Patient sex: F
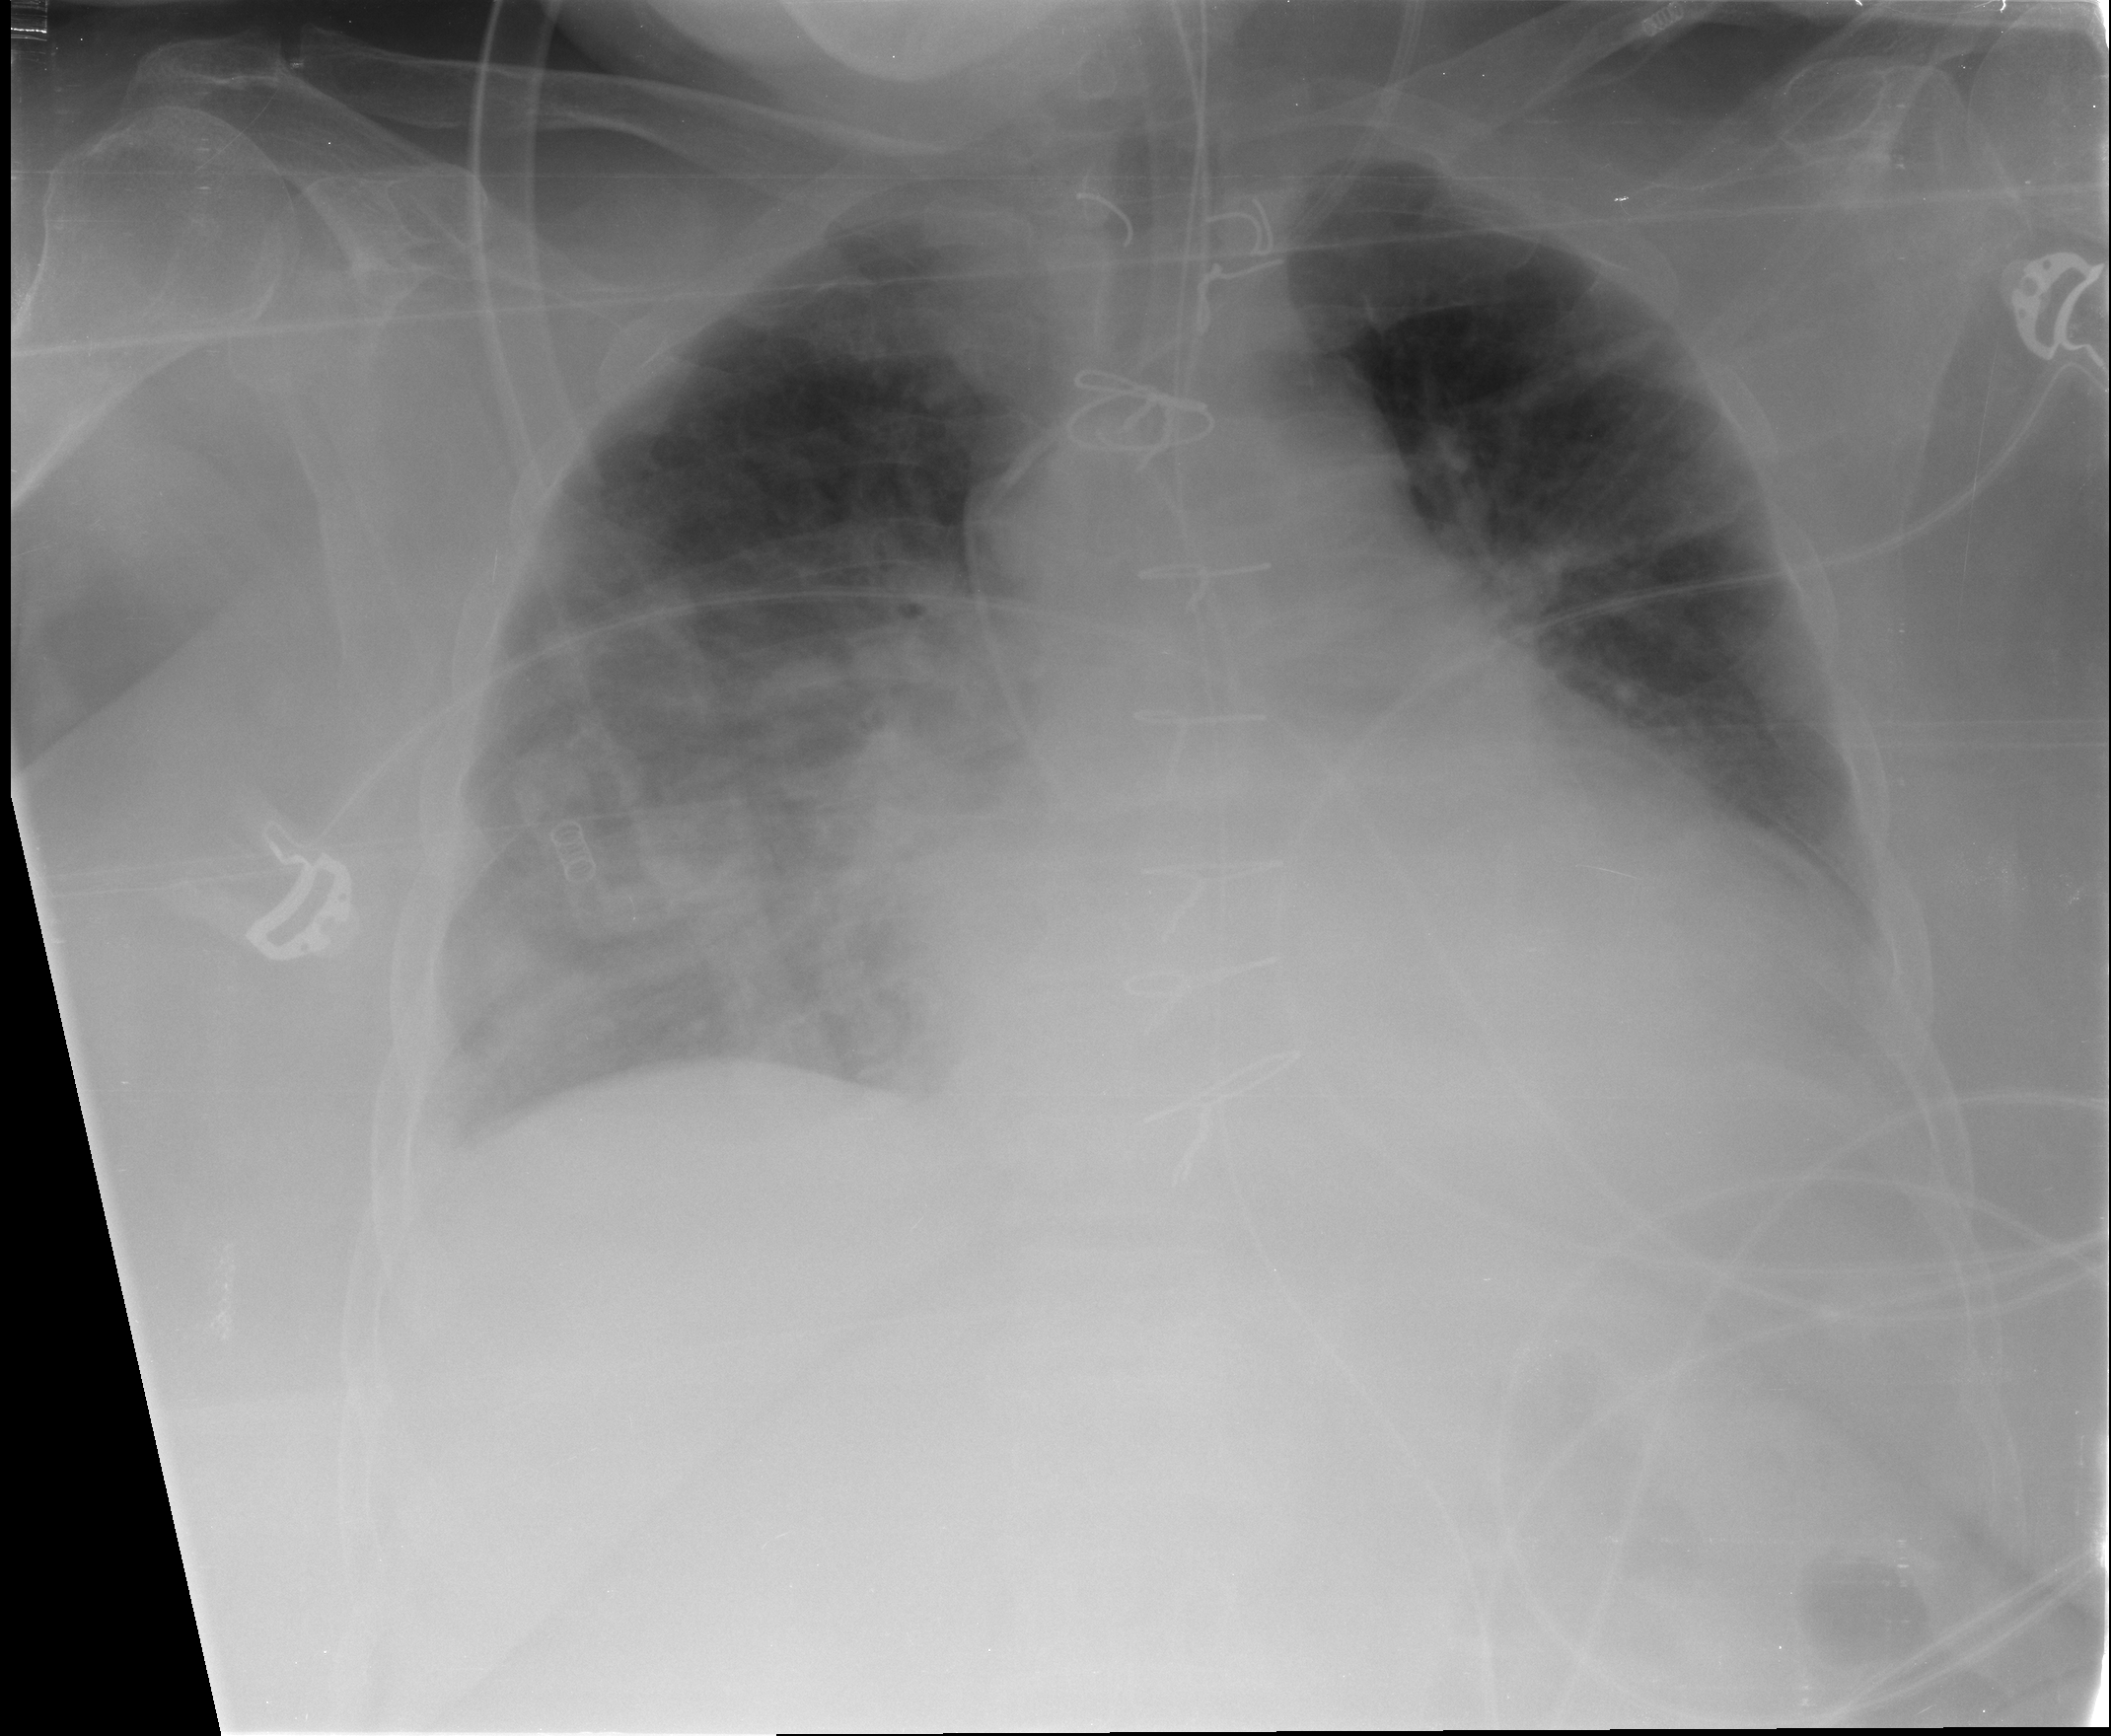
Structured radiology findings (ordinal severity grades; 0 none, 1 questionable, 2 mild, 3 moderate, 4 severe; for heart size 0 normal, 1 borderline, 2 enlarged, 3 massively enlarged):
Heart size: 2
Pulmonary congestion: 0
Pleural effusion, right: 1
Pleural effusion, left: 0
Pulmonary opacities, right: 3
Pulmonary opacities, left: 0
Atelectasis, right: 2
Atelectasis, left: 2